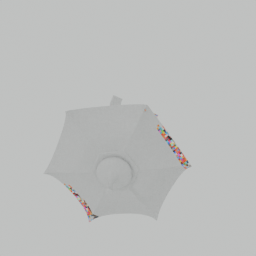
Label: decoration